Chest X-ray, AP view. Patient: 12 years old, sex F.
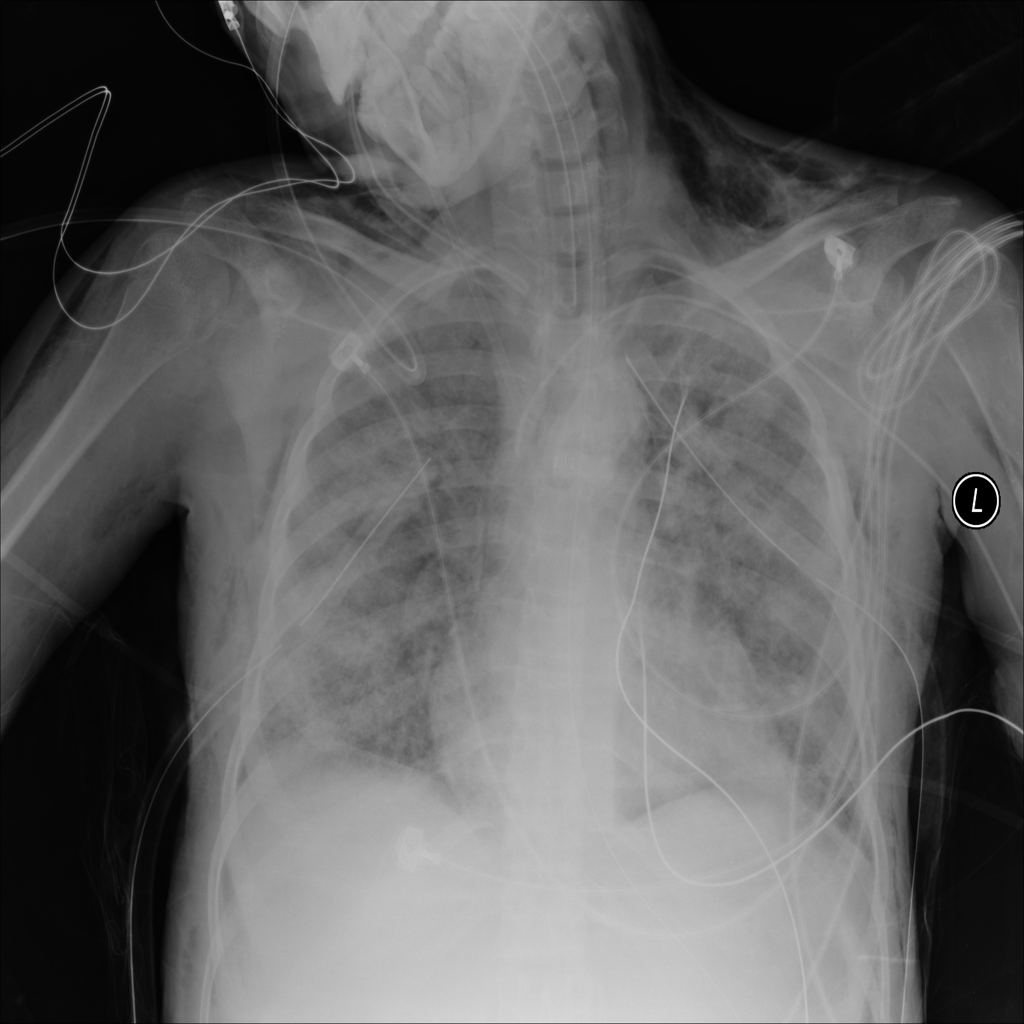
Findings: Emphysema